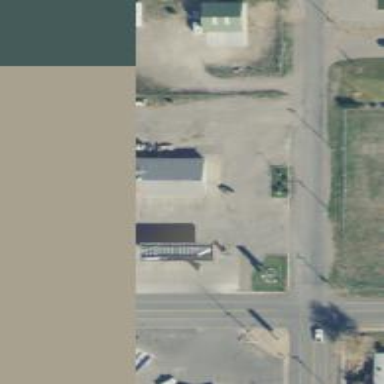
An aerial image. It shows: Convenience shop.